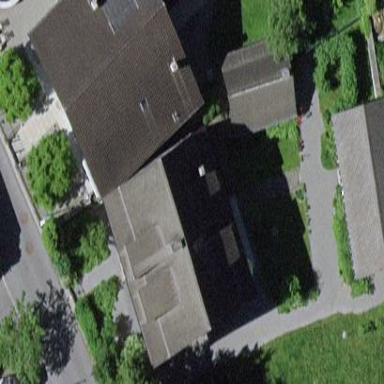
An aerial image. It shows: Historic building.